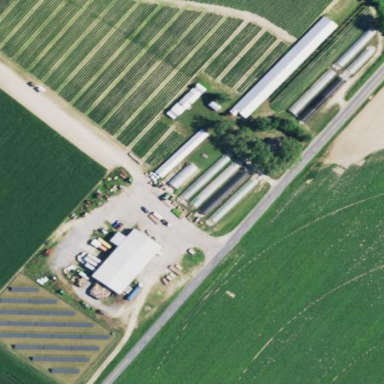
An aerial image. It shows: Area dedicated to greenhouse horticulture.